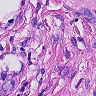
Metastatic tissue present: yes